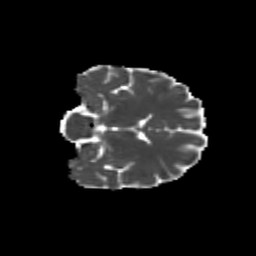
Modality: MD
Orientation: coronal
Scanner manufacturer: siemens
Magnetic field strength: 3 T
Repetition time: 9.2 s
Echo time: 0.084 s